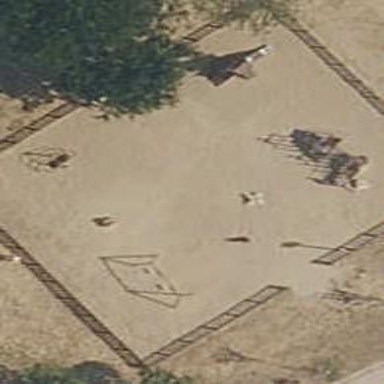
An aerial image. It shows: Playground area for leisure activities on the land.